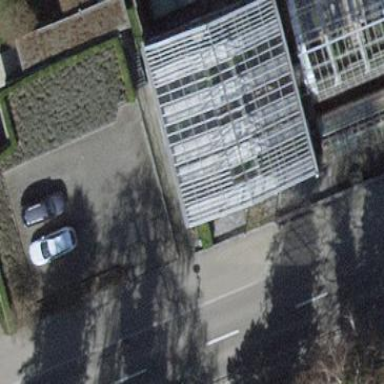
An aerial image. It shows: Greenhouse.